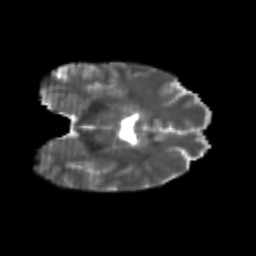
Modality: T2w
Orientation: coronal
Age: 22
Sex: female
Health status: healthy
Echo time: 0.074 s